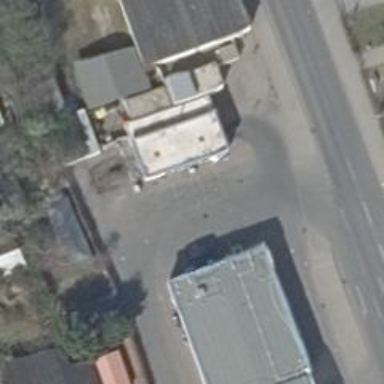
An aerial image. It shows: Car wash facility.